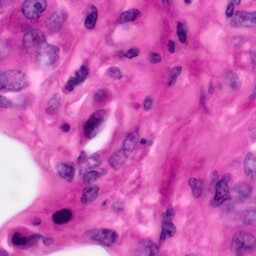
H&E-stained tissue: Pancreatic